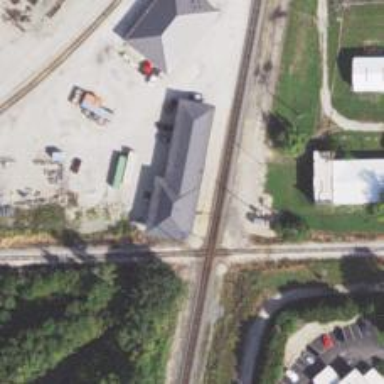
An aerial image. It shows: Junction on the railway.